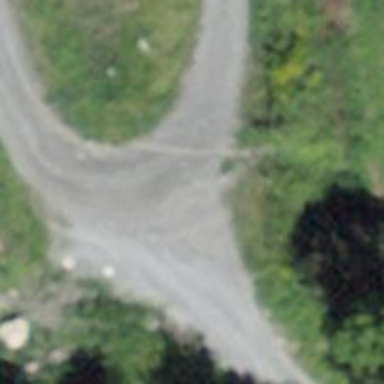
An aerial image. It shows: Track road with grade4 tracktype.